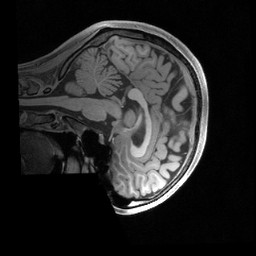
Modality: T1w
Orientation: sagittal
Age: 21
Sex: female
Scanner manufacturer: siemens
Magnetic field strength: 3 T
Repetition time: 2.4 s
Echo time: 0.00224 s